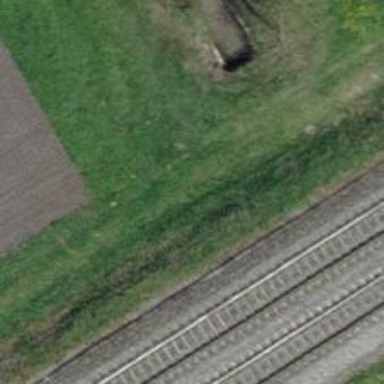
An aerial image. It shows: Asphalt track with grade1 tracktype.